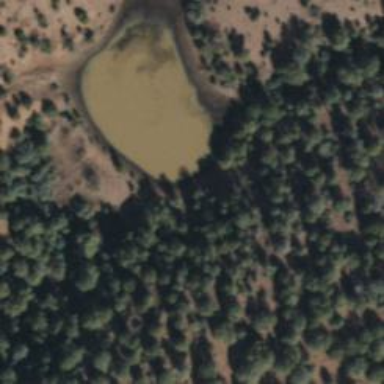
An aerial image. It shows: Reservoir.